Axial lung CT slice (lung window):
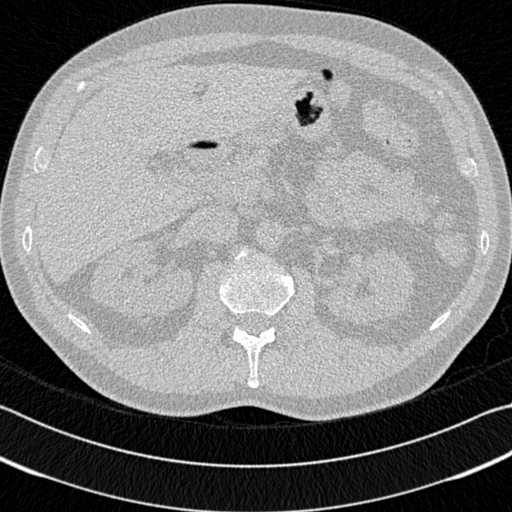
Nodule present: no